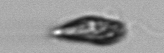
Label: Euglena